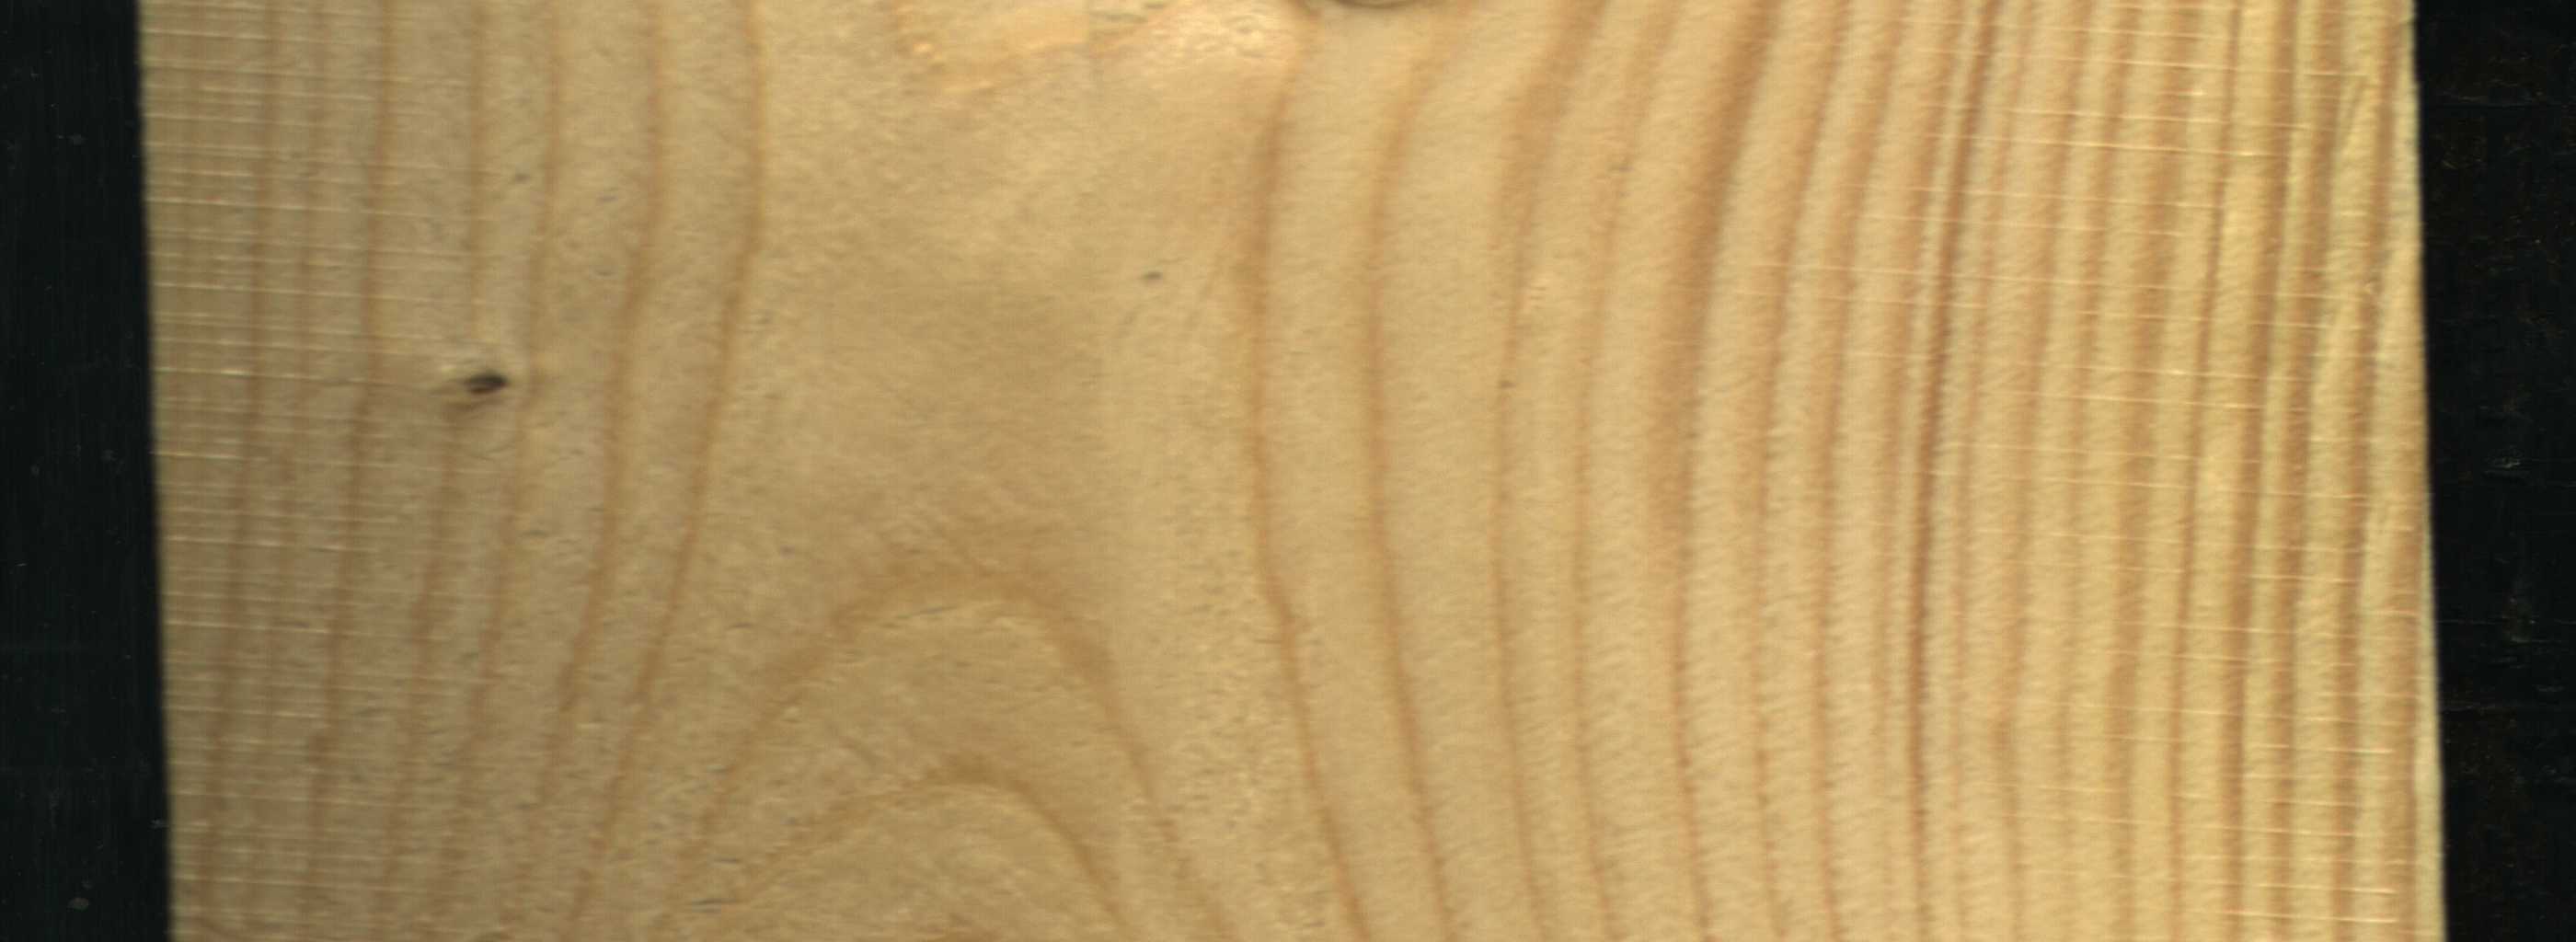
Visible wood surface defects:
Live_Knot